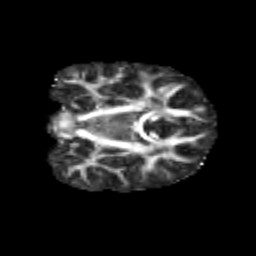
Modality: FA
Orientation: coronal
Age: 10
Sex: female
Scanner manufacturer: siemens
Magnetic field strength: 3 T
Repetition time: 3.8 s
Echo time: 0.07 s